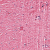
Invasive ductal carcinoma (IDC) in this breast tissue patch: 0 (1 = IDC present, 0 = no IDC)